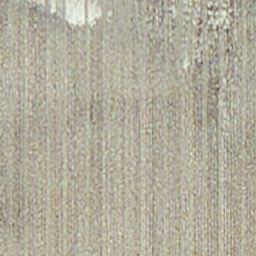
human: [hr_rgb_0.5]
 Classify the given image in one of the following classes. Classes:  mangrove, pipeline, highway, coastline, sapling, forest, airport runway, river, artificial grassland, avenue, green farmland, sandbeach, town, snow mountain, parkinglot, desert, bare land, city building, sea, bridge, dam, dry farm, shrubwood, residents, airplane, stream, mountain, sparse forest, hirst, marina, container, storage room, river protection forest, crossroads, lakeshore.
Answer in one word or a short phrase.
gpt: dry farm